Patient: sex F, age 65
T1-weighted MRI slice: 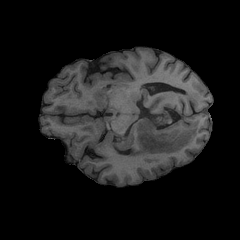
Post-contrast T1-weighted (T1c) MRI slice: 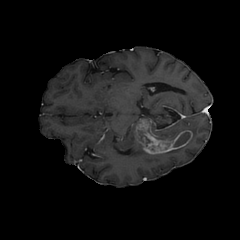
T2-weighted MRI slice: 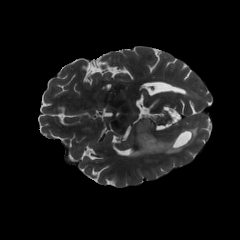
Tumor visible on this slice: yes
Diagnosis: Glioblastoma, IDH-wildtype
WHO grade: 4